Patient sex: M
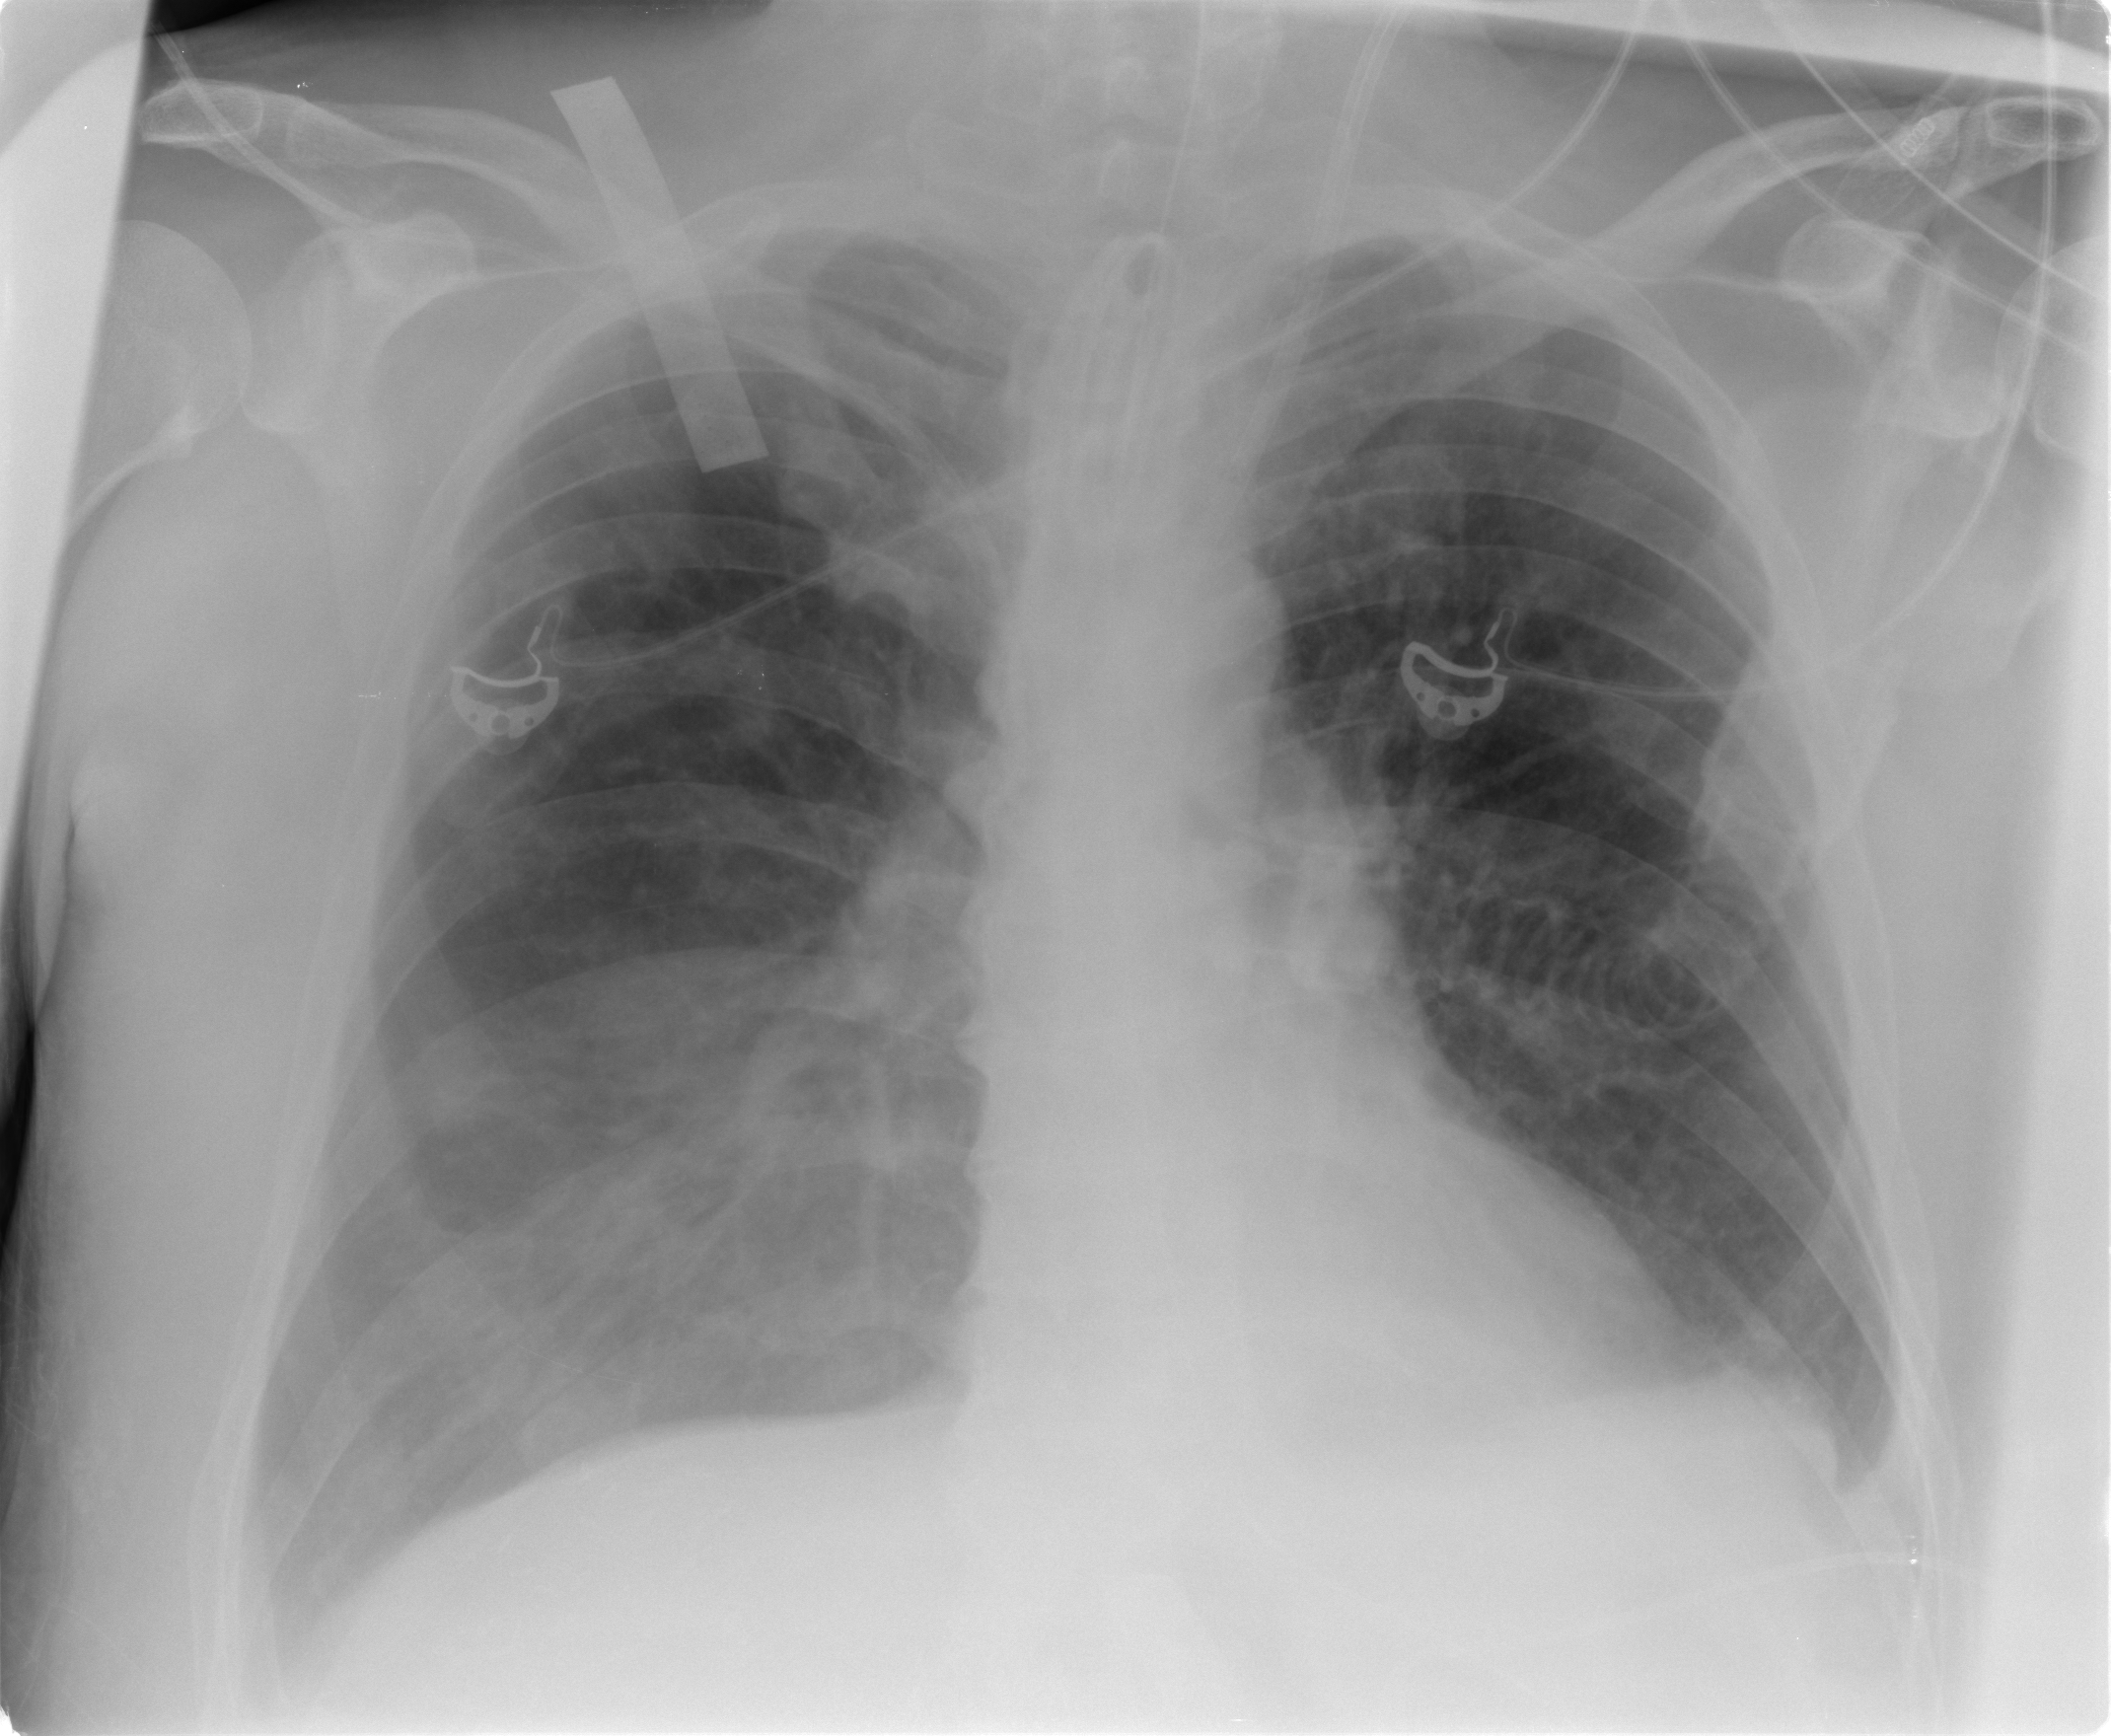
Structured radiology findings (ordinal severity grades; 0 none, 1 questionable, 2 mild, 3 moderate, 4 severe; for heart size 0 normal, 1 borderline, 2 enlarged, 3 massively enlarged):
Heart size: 0
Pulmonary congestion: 2
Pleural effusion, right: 2
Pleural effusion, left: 1
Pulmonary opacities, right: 0
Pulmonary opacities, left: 0
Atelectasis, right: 2
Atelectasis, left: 0